Question: Here is the method:
'''
protected override void OnActionExecuting(ActionExecutingContext filterContext)
{
var parameters = filterContext.ActionParameters.ToArray();
if (parameters.Count() > 0)
{
foreach (KeyValuePair<string, object> data in parameters)
{
singleparameters = singleparameters + data.Key + ":" + " " + data.Value + ",";
}
singleparameters = singleparameters.Remove(singleparameters.LastIndexOf(','));
'''
I want to check if data value contain single or multiple value.
If the data is single data then 'key:req' and 'value: pagerecords:200'.
If the data contains multiple values there then check if values contain array or single value. Fot example: 'key:req' and 'values: pagerecords:200, pageinfo:"adsa", count:0, filter: records:200,cotnain:"asa"'
I want to check condition an access that..
I am newbie in this area so please give me any suggestion
for more clarification

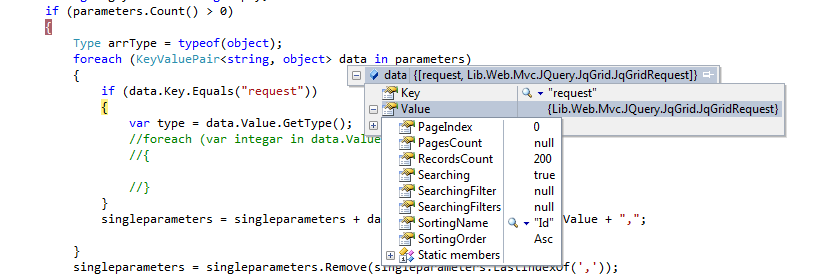
Answer: '''
foreach (KeyValuePair<string, object> data in parameters)
{
if (data.Key == "request" && data.value is jqGridRequest)
{
var fields = g.GetType().GetProperties();
bool hasSingleValue = fields.Count(x => x.GetValue(g, null) != null) == 1;
}
}
'''
as From screenshot its clear that the data.value type is jqGridRequest, so we can directly make use of the object to check or get the desired value, Actually you dont need to do looping also , Directly cast the object and make use of property using if else.
'''
jqGridRequest request = data.value as jqGridRequest;
if (request != null)
{
int pageindex = request.PageIndex;
//// so on other properties, get it and use it directly without looping.
}
'''